Question: I am using pytessaract to do an image to text conversion of a numberplate for something like this

'''
tools = pyocr.get_available_tools()
if len(tools) == 0:
print("No OCR tool found")
exit(1)
# The tools are returned in the recommended order of usage
tool = tools[0]
print("Will use tool '%s'" % (tool.get_name()))
# Ex: Will use tool 'libtesseract'
langs = tool.get_available_languages()
print("Available languages: %s" % ", ".join(langs))
lang = langs[0]
print("Will use lang '%s'" % (lang))
'''
This is how i read it I whitelist all the characters that it could be
'''
text = pytesseract.image_to_string(Image.open('images/text.jpg'), config= "-c tessedit_char_whitelist=0123456789ABCDEFGHIJKLMNOPQRSTUVWXYZ")
'''
Right now pytessaract is reading this as if it was looking for a dictionary word
and this is giving less than desirable result
There is a way to turn of dictionary words but i cannot figure out how to do it in python That is my question
Thanks
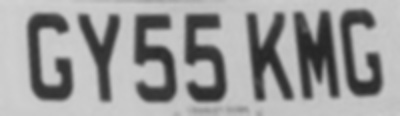
Answer: Add config file with disabled system and frequent DAWG
'''
load_system_dawg F
load_freq_dawg F
'''
Config files should be placed in 'tessdata/configs' directory (ex: 'tessdata/configs/config') and passed to tesseract during 'Init' procedure.
I am not 100% confident how it is done with 'pytesseract' but I believe you can elaborate here.
init() function signature is something like that:
'''
const char * datapath,
const char * language,
OcrEngineMode oem,
char ** configs,
int configs_size,
const GenericVector< STRING > * vars_vec,
const GenericVector< STRING > * vars_values,
bool set_only_non_debug_params
'''
So you need to set 'configs' to pointer to pointer to '"config"' and 'configs_size' to 1
So probably something like that, you can elaborate to make this working:
'''
api = tesseract.TessBaseAPI()
api.Init(".","eng",tesseract.OEM_TESSERACT_ONLY, POINTER(ctypes.c_char_p("config")), 1, None, None, False)
'''
EDIT:
Also note that disabling DAWG might not solve your issue. If I were you - I would simply iterate over results' alternatives and take the letter with highest confidence (if DAWG search is on - default letters would not always be the ones with highest confidence) & work more on improving input image quality as described <URL>.